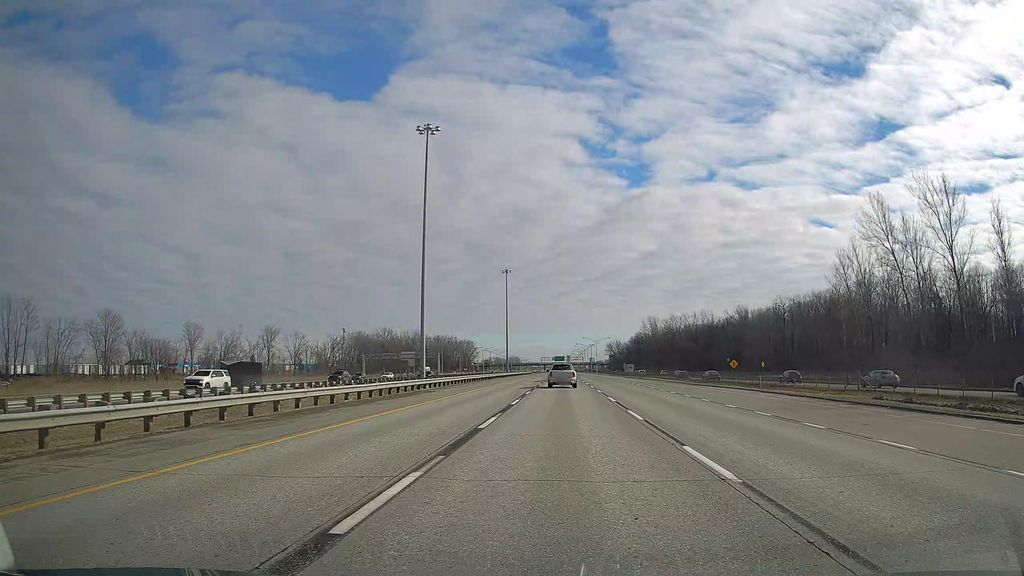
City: montreal